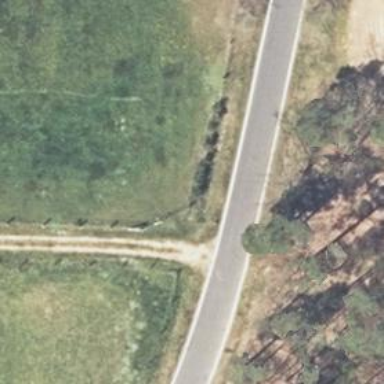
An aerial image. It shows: Asphalt road classified as tertiary.